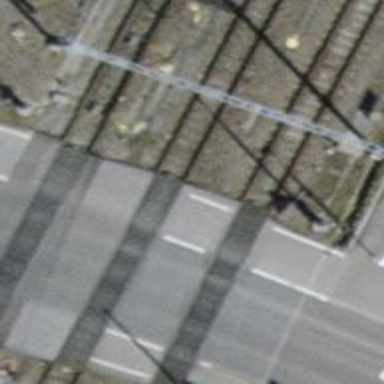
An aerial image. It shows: Asphalt footway with uncontrolled crossing and markings.